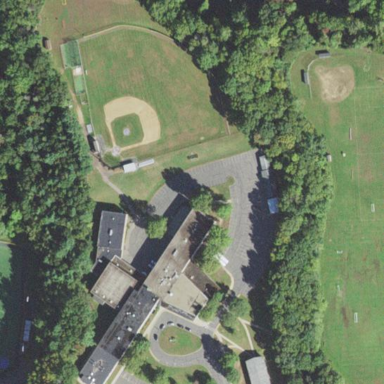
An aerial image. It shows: School.